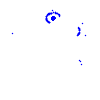
Particle: kaon